Field crop: tomato
Growth stage: 2
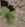
Species: solanum